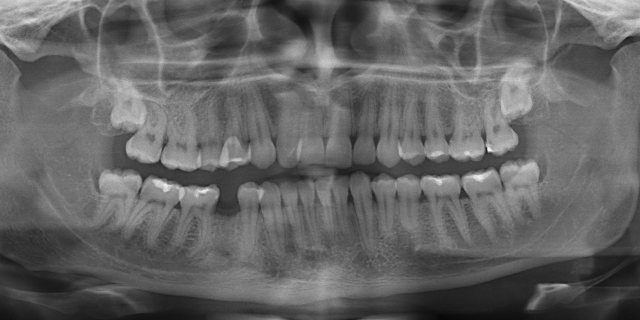
adult